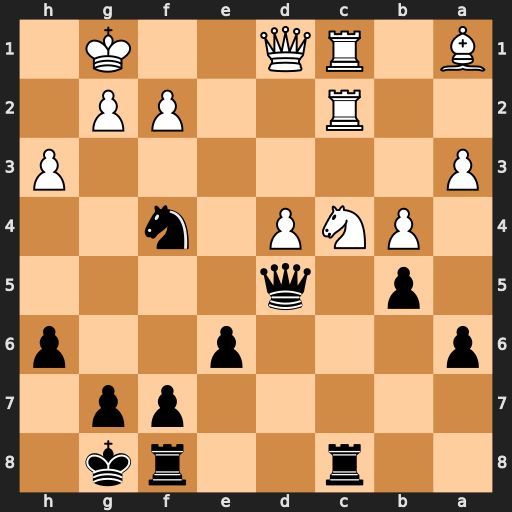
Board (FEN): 2r2rk1/5pp1/p3p2p/1p1q4/1PNP1n2/P6P/2R2PP1/B1RQ2K1
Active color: b
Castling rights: -
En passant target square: -
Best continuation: Qxg2#